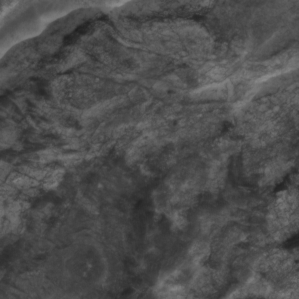
Label: non_frost